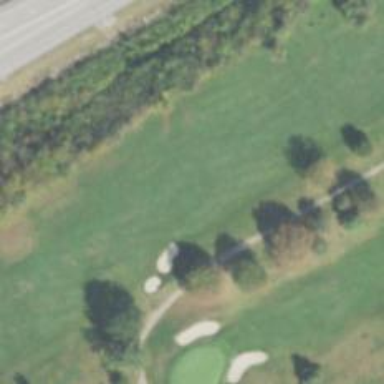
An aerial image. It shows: View of golf hole.